Interaction volume radius: 10 \u00c5
Interaction volume height: 10 \u00c5
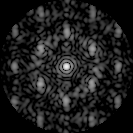
Disorder parameter: 0.5633